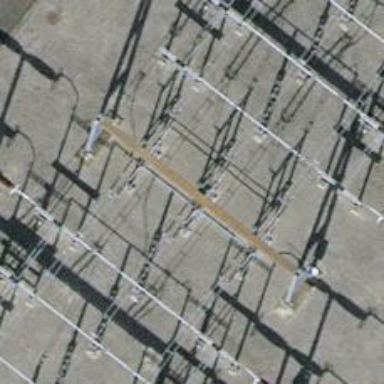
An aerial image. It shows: Power line carrying busbar.